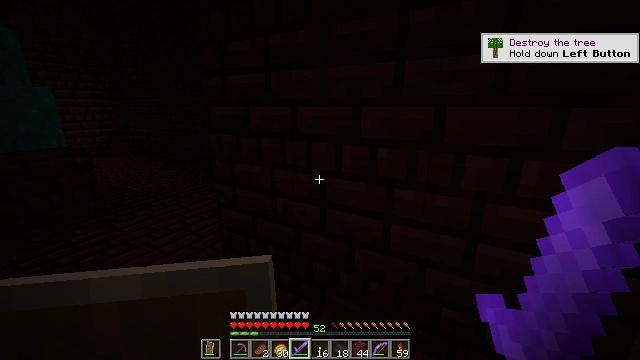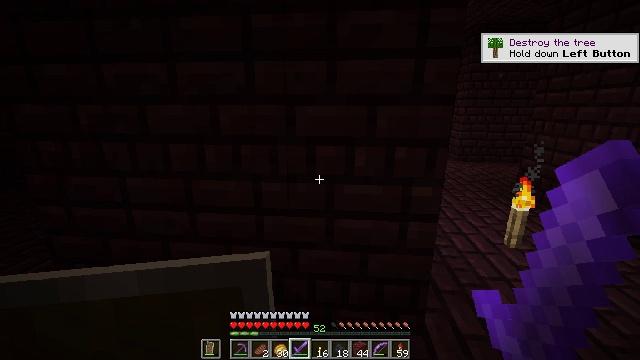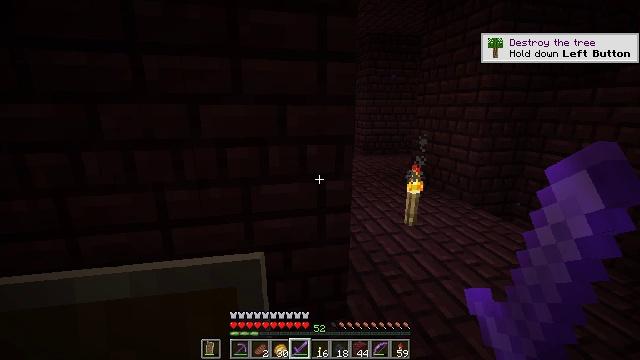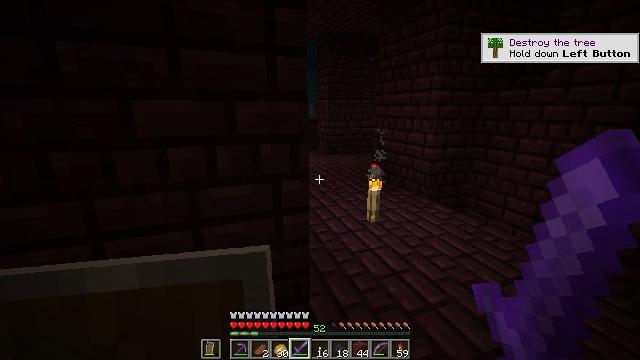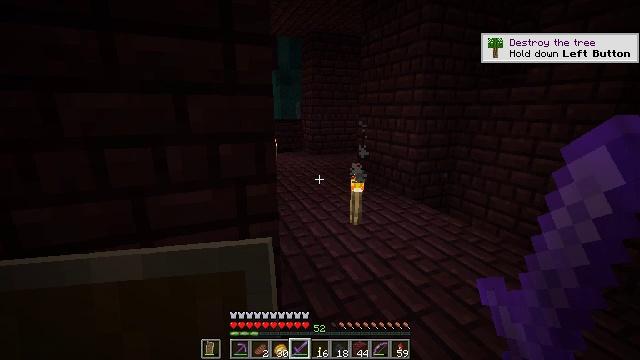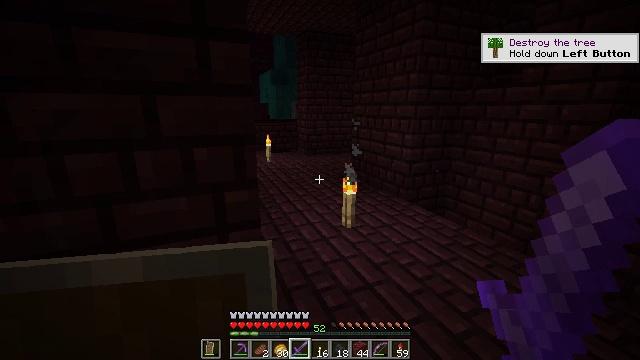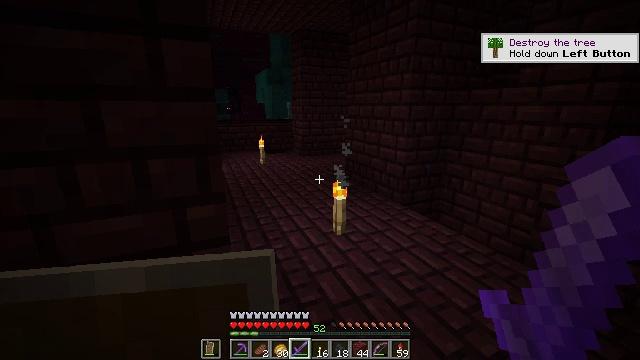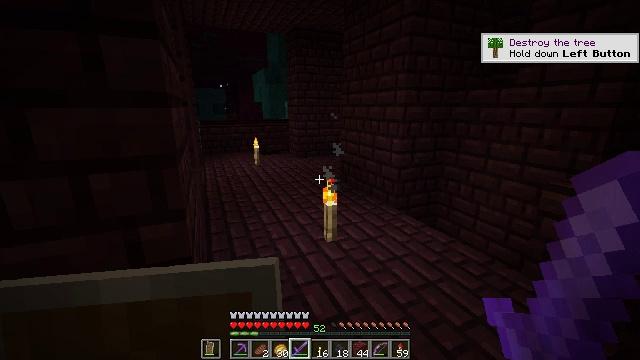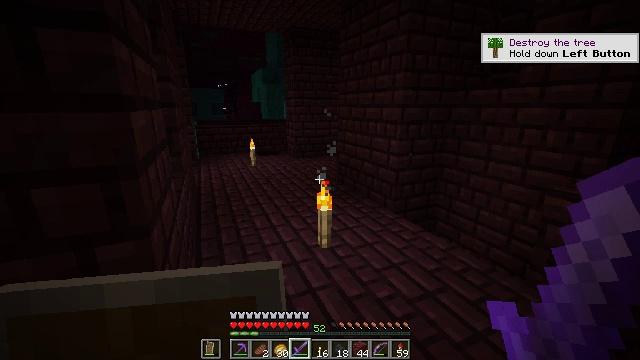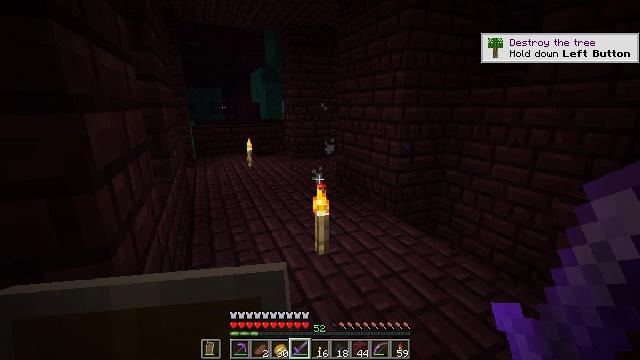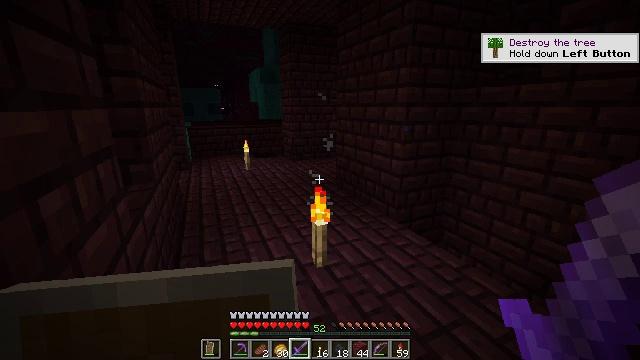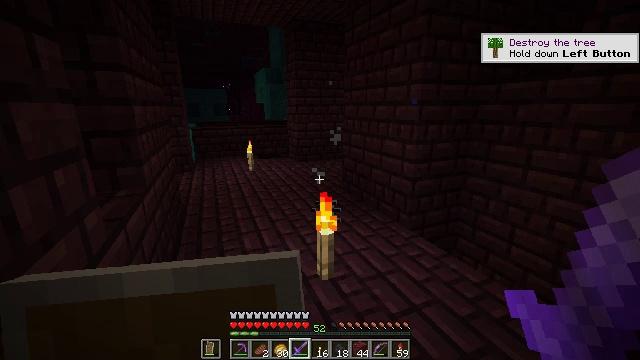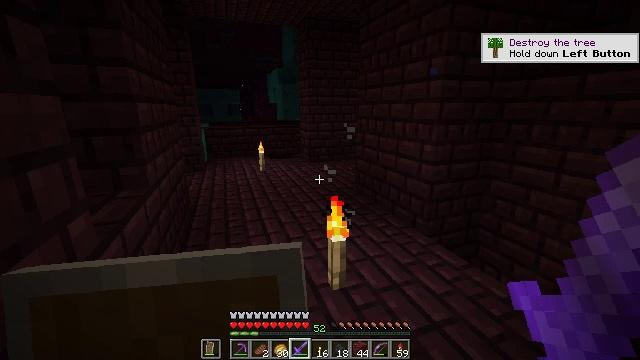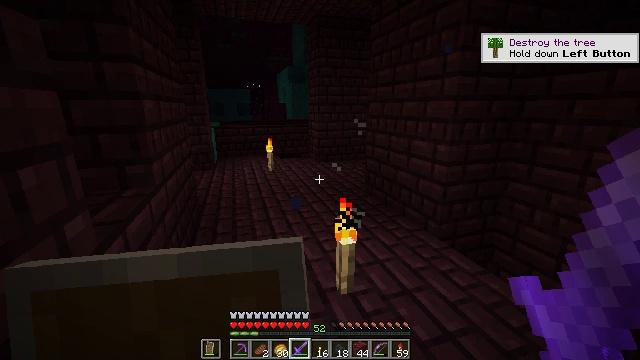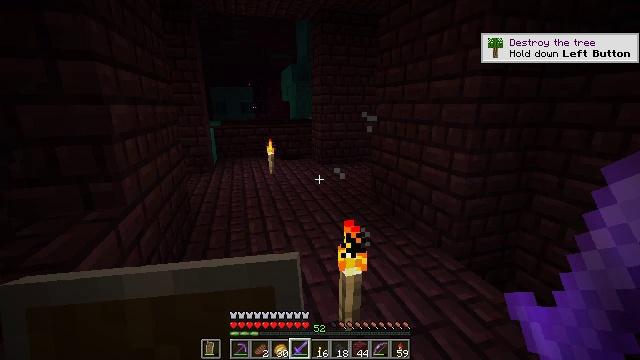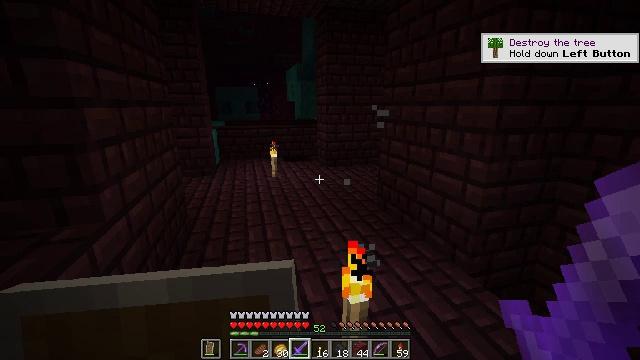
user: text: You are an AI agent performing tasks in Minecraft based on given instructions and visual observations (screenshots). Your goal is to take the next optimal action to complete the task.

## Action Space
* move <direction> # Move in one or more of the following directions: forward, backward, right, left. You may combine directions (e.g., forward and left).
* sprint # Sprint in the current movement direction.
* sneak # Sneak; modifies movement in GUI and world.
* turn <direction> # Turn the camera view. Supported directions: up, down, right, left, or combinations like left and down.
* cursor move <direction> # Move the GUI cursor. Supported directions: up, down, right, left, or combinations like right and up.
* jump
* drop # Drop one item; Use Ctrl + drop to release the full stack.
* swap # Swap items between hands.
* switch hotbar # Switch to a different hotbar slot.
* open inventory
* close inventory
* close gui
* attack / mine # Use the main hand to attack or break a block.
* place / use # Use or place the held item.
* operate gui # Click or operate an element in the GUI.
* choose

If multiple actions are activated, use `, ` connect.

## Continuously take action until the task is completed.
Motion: motion action
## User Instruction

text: Retrieve the torch.
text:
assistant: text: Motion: turn right
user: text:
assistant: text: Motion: turn right
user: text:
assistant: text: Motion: move forward, turn right
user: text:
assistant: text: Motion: move forward and move right, turn right
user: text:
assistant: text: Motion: move forward and move right
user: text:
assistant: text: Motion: move forward and move right
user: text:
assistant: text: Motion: move forward and move right
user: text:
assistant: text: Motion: move forward
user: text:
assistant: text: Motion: move forward
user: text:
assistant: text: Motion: move forward
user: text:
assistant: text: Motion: move forward, turn left
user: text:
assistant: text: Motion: move forward, turn left
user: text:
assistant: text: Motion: move forward, turn left
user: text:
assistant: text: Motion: move forward
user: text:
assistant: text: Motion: move forward, turn left
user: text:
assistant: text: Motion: move forward, turn left
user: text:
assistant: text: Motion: move forward, turn left
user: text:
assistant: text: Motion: move forward, turn left
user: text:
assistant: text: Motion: move forward and move right, turn left
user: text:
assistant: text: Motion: move forward and move right, turn left
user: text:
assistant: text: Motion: move forward and move right, turn left
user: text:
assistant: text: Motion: move forward and move right, turn left
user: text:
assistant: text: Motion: move forward and move right, turn left
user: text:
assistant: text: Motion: move forward and move right, turn left
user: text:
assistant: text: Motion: turn left
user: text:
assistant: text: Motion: turn left
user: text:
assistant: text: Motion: turn left and down
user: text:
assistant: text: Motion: turn left and up
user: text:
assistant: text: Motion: turn left and up
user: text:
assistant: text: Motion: no_op